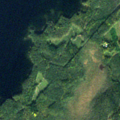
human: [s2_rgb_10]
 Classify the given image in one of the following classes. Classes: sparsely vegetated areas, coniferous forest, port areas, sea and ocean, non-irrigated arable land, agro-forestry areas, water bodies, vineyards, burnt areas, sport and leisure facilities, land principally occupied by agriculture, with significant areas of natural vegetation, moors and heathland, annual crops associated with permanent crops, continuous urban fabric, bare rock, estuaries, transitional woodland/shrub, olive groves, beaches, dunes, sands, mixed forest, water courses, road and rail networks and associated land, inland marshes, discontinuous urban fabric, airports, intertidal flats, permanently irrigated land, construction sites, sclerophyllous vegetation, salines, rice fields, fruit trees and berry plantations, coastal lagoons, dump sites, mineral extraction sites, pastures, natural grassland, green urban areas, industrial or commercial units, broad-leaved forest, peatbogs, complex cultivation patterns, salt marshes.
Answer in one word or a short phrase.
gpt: coniferous forest, water bodies